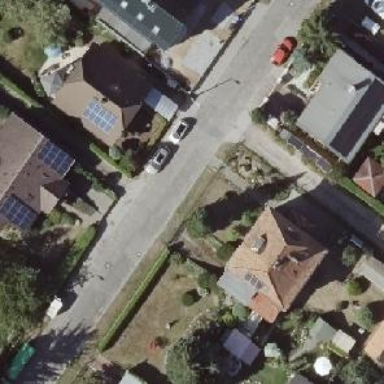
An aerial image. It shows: Asphalt road in residential area.